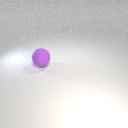
large purple rubber sphere